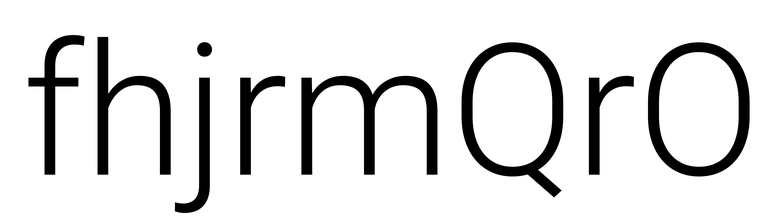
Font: Roboto_Light